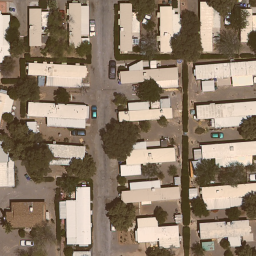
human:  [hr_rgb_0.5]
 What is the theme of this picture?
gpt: mobile home park

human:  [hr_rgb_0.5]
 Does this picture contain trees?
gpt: yes

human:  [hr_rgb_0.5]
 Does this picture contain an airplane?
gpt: no

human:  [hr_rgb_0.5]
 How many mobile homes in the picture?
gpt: twenty